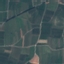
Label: PermanentCrop